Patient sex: M
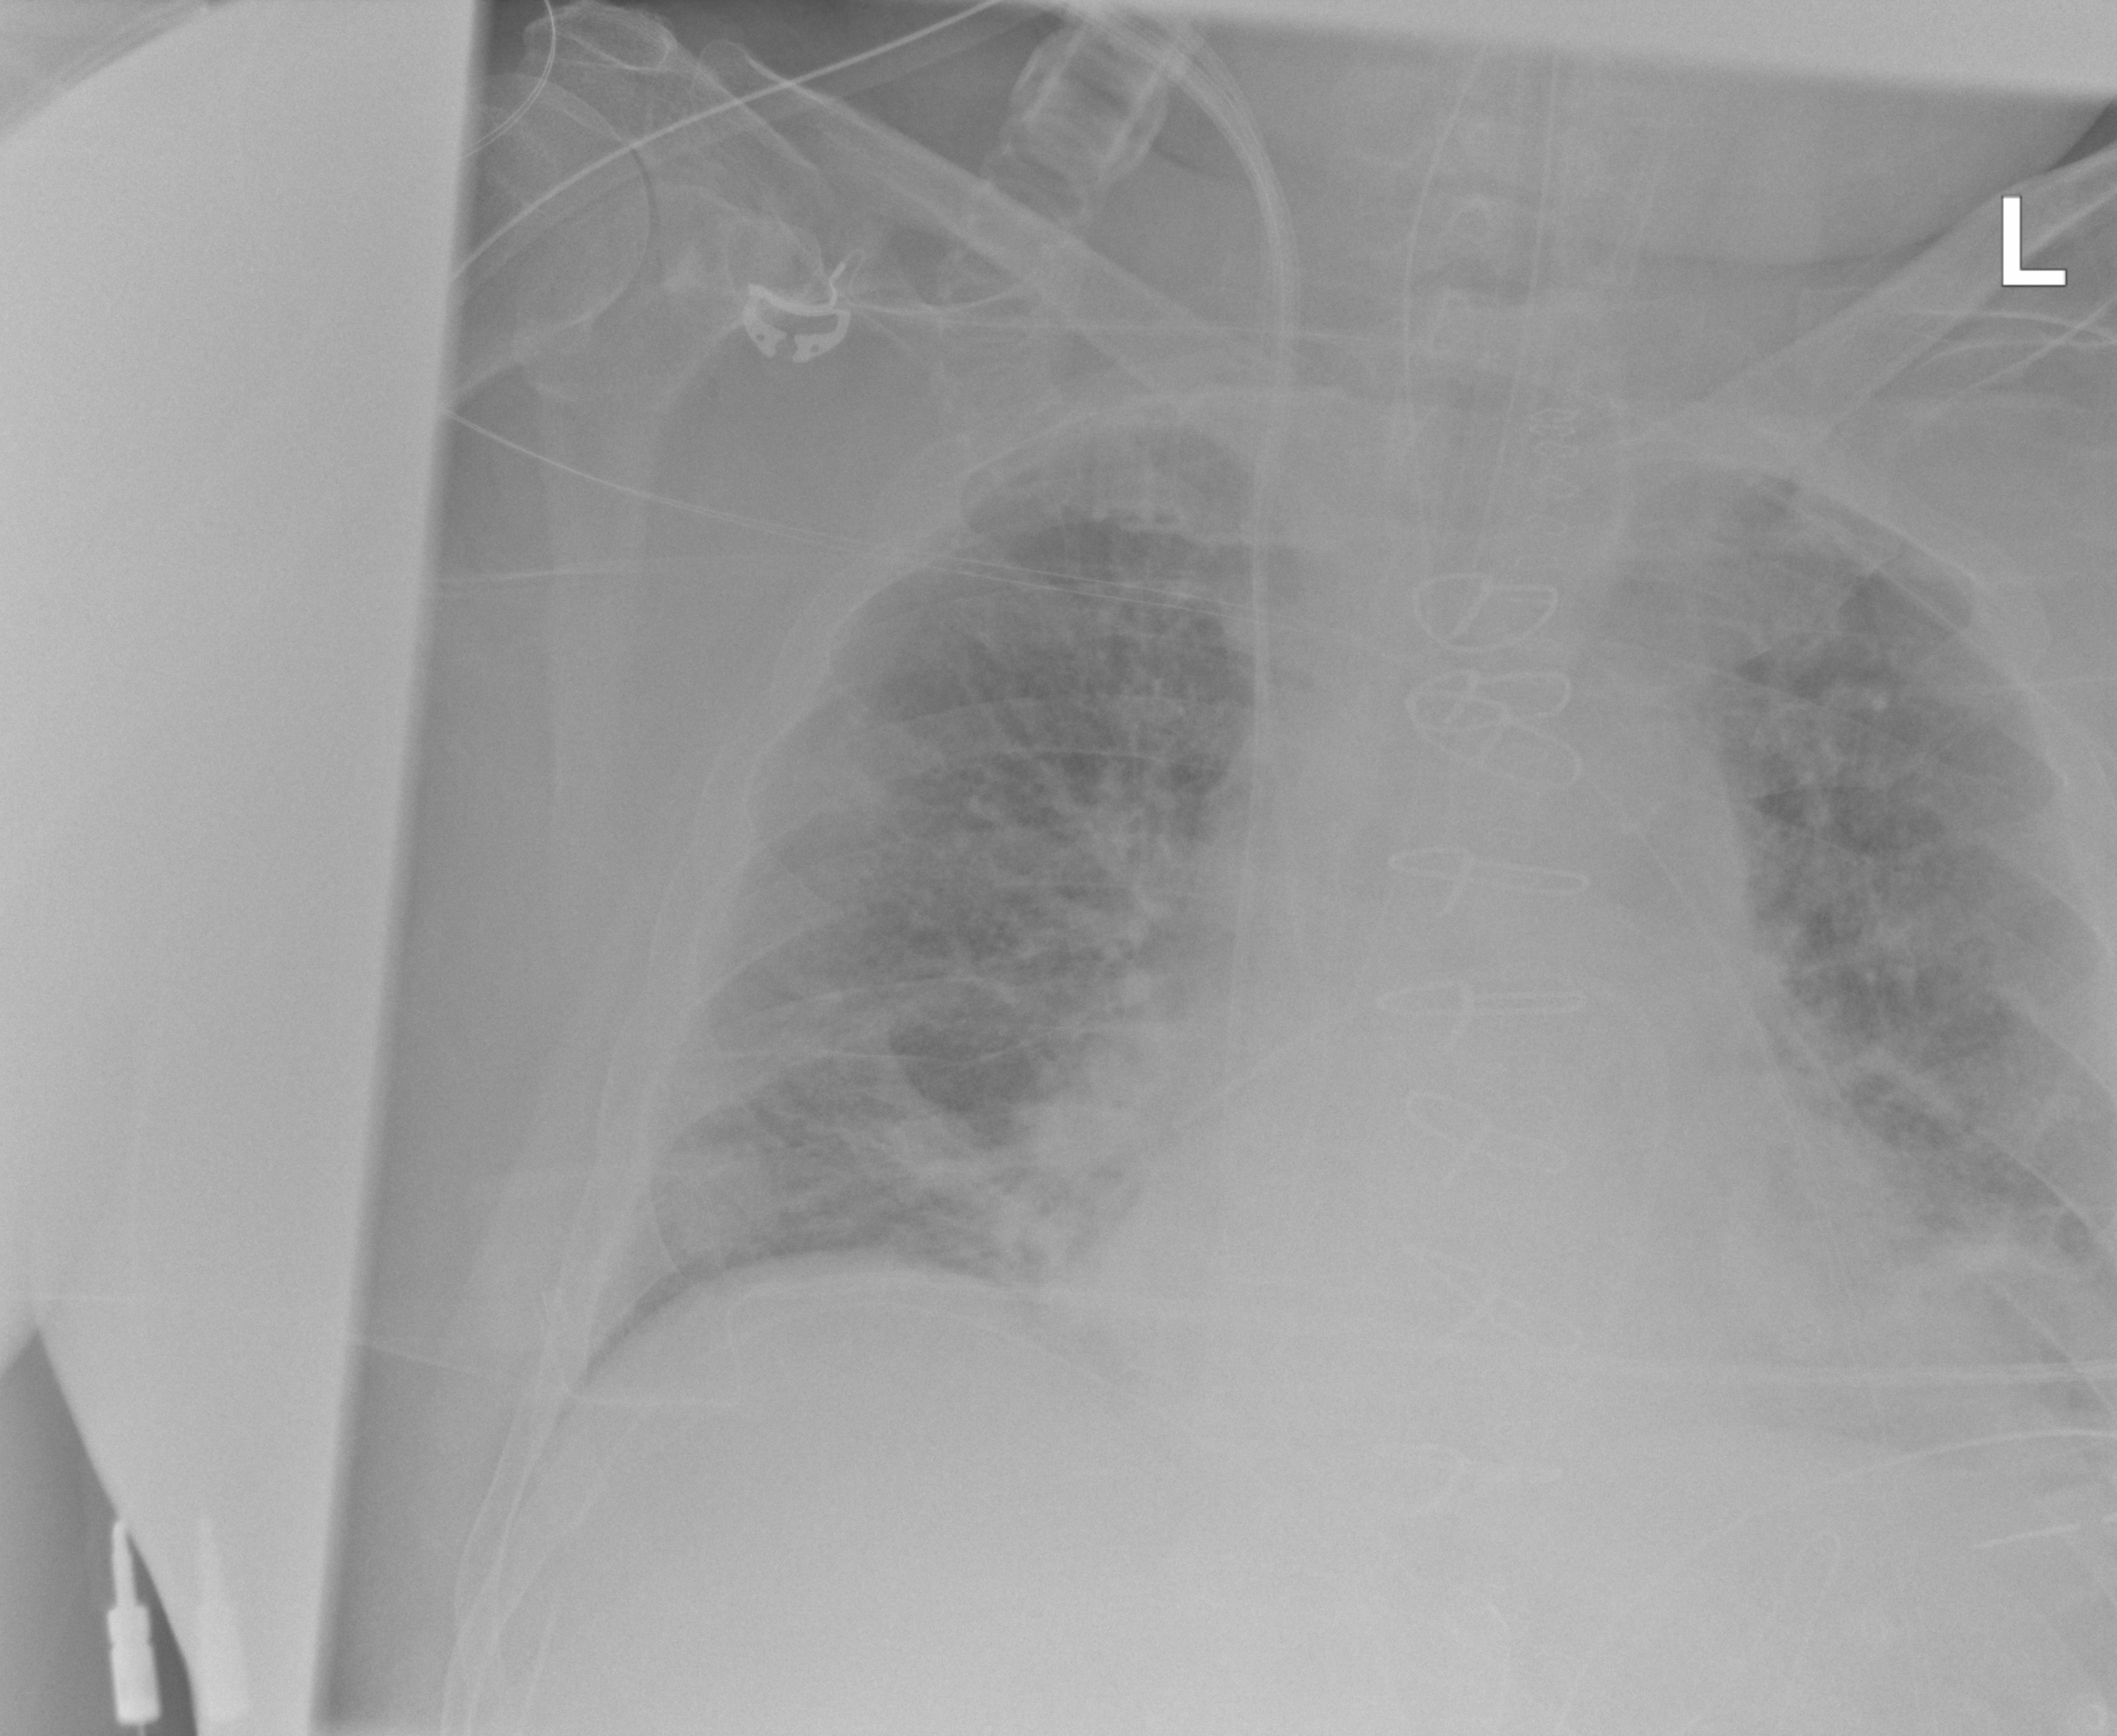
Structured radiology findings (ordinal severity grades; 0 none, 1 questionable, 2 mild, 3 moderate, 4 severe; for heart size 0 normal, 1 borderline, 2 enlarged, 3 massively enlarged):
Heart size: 2
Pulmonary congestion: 2
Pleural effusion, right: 0
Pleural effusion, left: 2
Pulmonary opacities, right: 2
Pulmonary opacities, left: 2
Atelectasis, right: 2
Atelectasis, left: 2